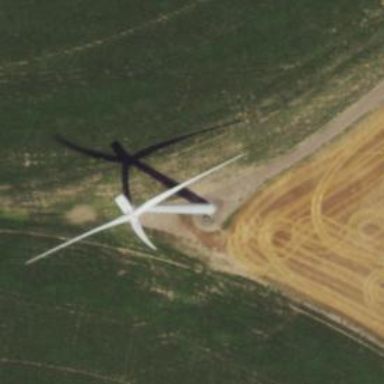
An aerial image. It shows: Wind generator with horizontal axis. The generator is wind turbine.